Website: crate-barrel
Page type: newsletter-management
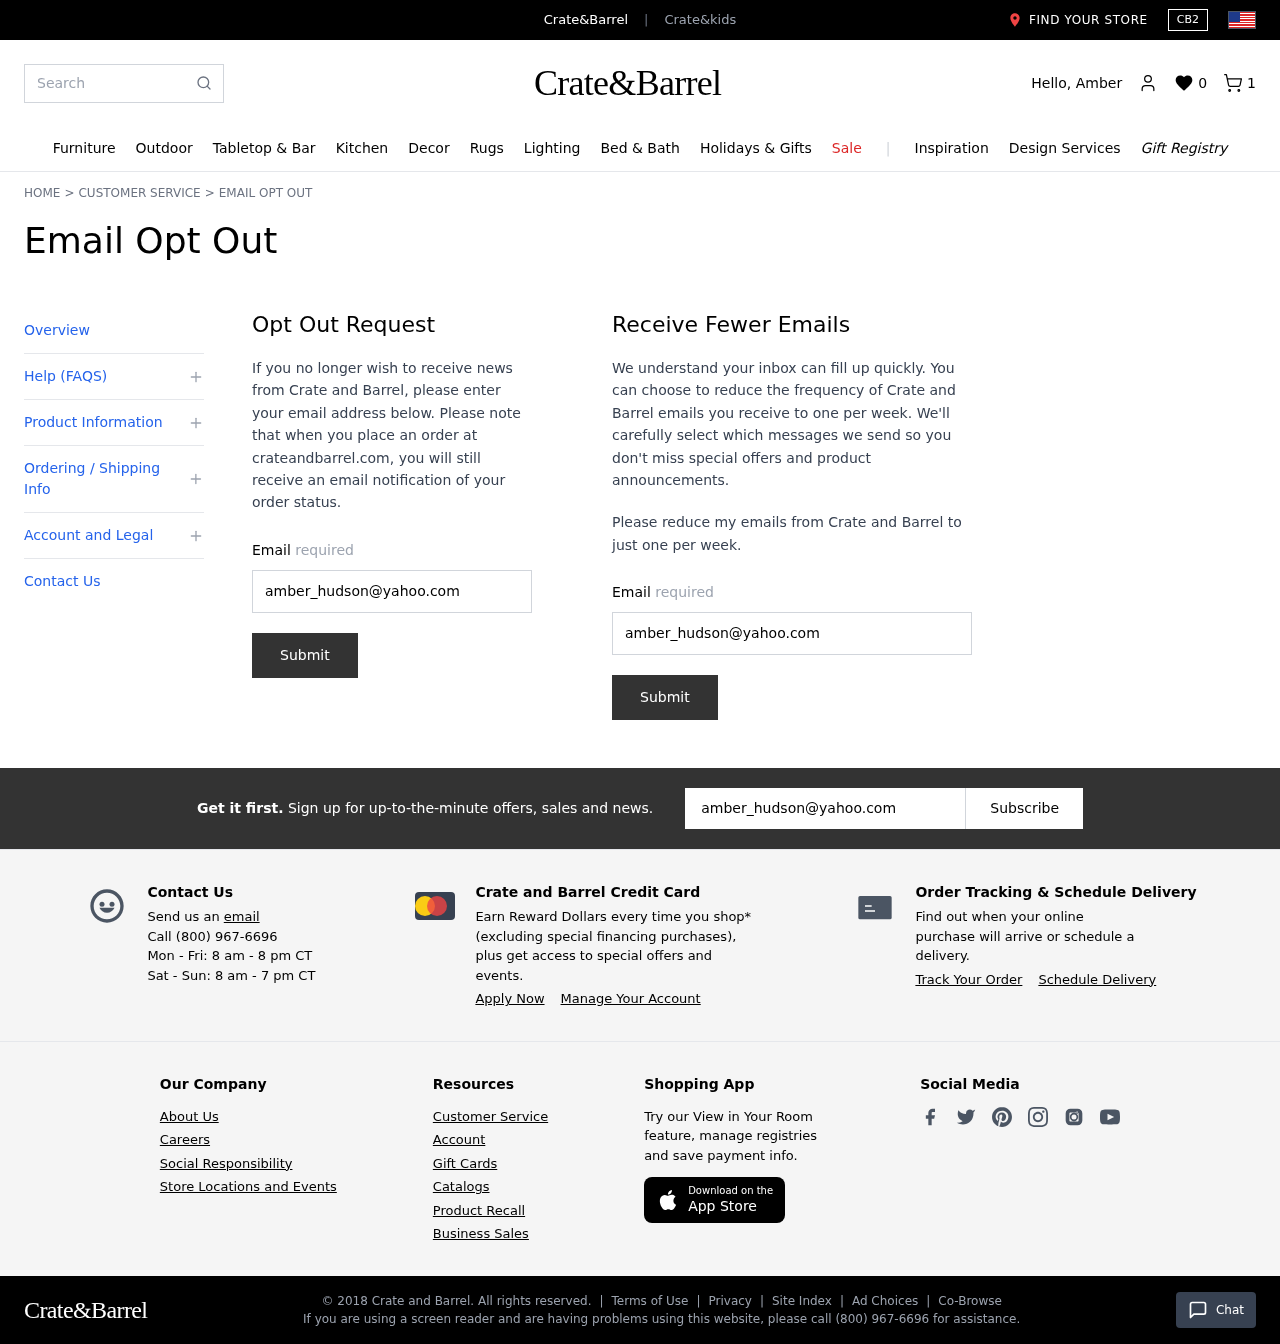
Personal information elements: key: PII_EMAIL
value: amber_hudson@yahoo.com
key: PII_EMAIL2
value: amber_hudson@yahoo.com
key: PII_EMAIL3
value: amber_hudson@yahoo.com
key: PII_FIRSTNAME
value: Amber
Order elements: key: ORDER_NUM_ITEMS
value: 1
Search elements: key: HEADER_SEARCH
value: Search
Other elements: key: WISHLIST_COUNT
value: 0